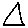
Label: triangle